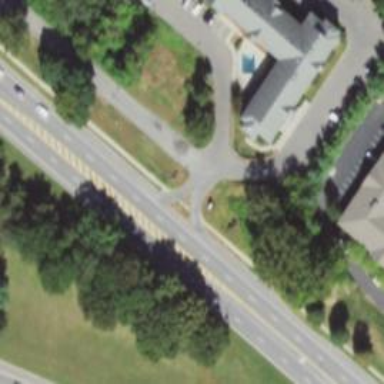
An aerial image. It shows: Unmarked crossing on the road.